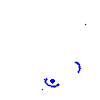
Particle: electron